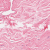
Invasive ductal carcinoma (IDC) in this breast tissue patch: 0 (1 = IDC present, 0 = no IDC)